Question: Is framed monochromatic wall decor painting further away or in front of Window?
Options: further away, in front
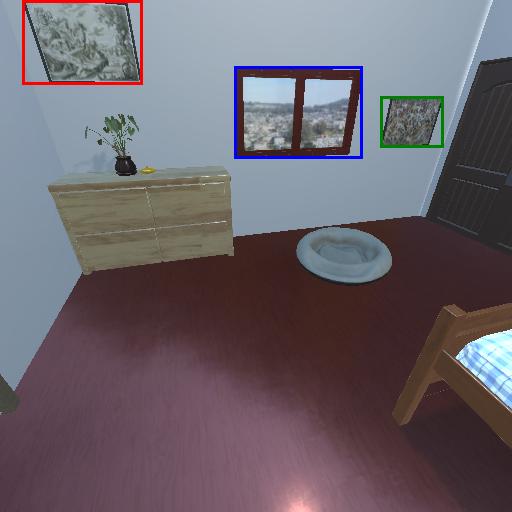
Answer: further away